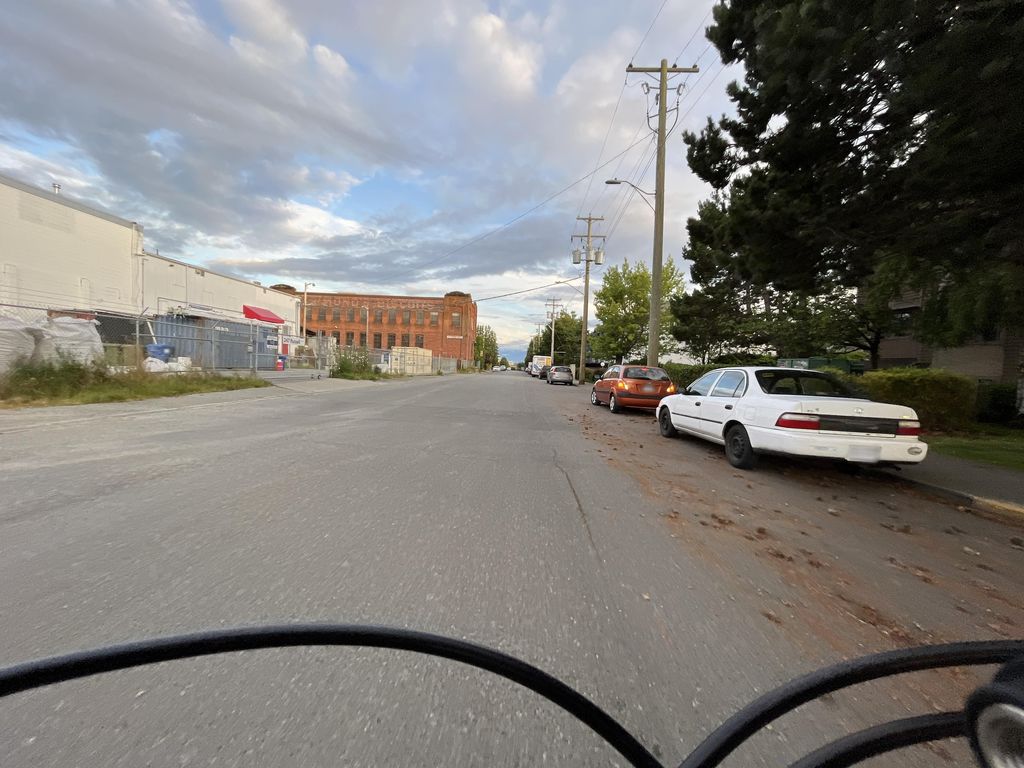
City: victoria